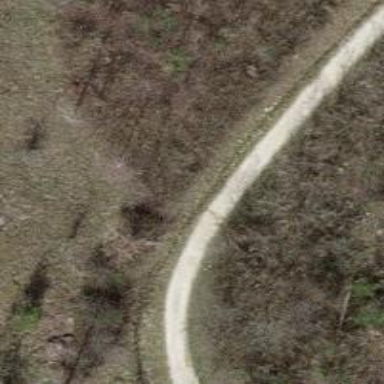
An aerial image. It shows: Compacted path road.